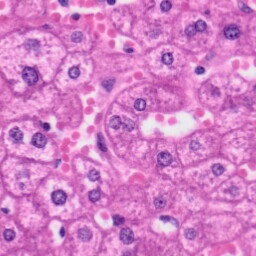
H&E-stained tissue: Liver